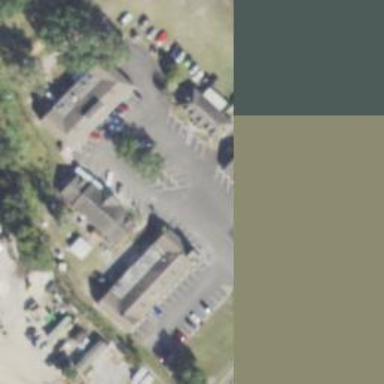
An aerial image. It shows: Veterinary facility.